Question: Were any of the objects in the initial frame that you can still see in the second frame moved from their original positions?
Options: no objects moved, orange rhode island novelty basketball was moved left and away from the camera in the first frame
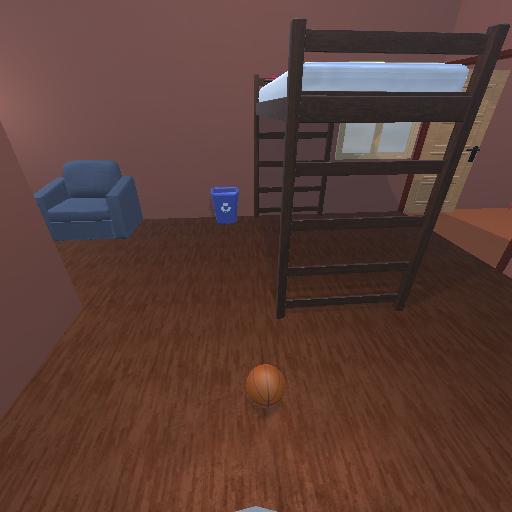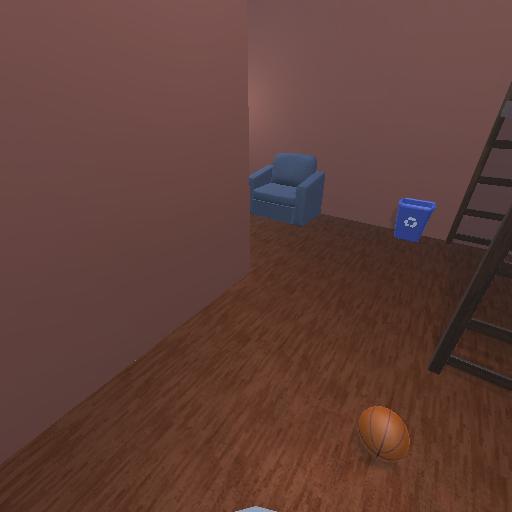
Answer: no objects moved